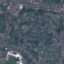
Land use / land cover: Residential